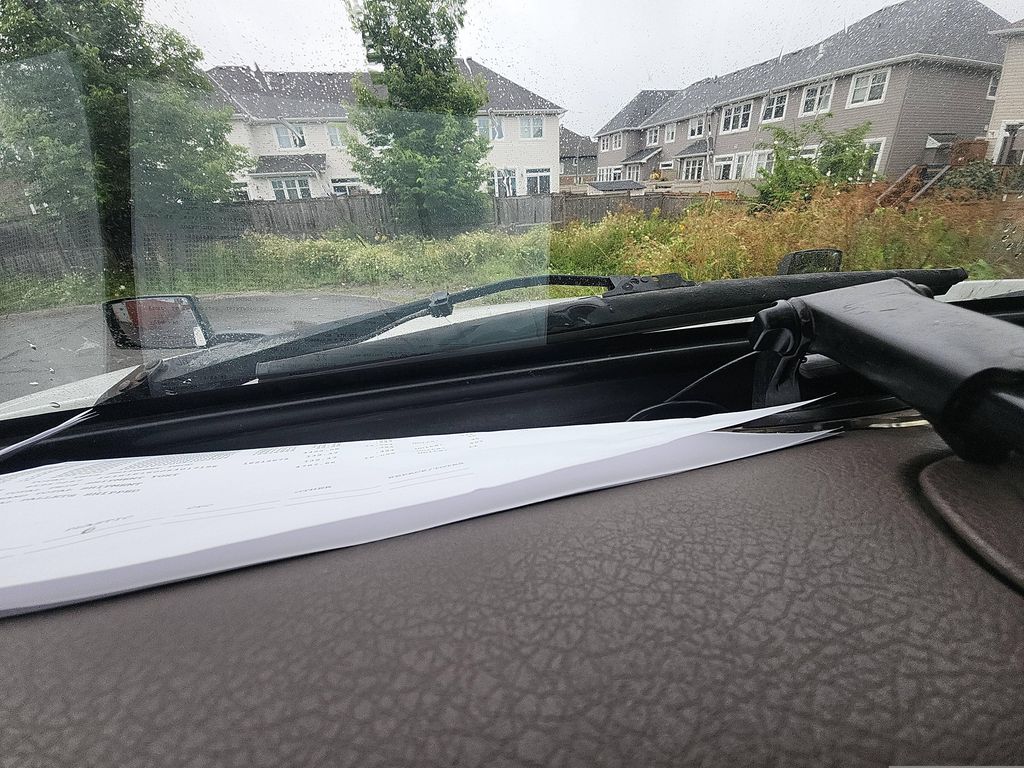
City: ottawa-gatineau